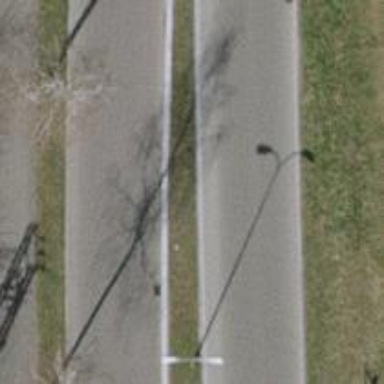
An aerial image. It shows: Tertiary road with asphalt surface and no sidewalk.